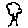
Label: tree